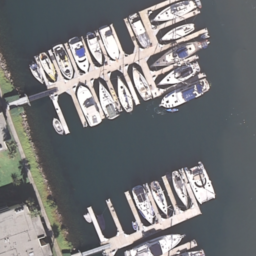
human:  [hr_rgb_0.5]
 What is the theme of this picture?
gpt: harbor

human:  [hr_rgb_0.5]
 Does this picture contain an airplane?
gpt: no

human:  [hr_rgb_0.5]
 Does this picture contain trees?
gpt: yes

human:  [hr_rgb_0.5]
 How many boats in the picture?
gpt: twenty-two

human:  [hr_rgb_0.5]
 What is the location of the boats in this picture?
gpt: up and bottom